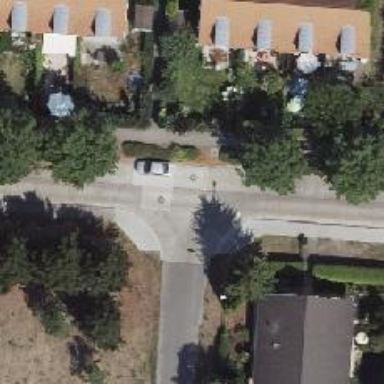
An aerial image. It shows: Smooth asphalt road in residential area.